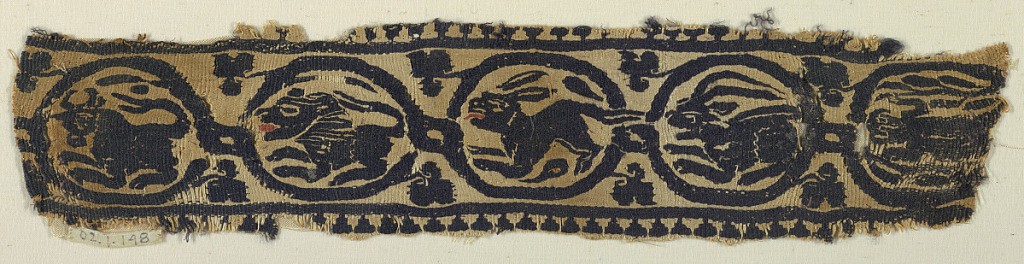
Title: Band
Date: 4th–5th century
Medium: Warp; S-spun linen. Wefts; S-spun linen, S-spun wool Technique: slit tapestry with supplementary weft wrapping
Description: Band with animals in connected circles.